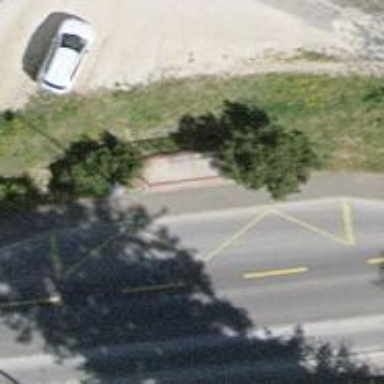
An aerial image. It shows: Bus stop along the road.